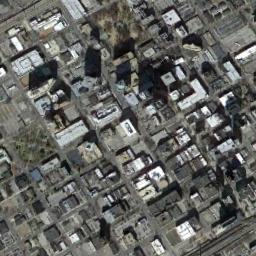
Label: commercial_area